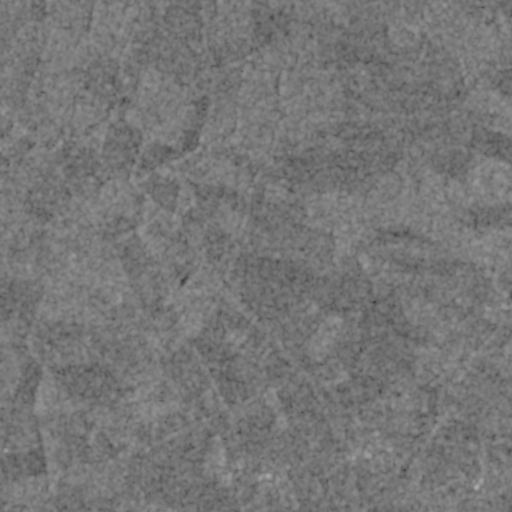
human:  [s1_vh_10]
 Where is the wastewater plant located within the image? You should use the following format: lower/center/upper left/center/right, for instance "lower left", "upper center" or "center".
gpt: The wastewater plant is located in the upper right of the image.
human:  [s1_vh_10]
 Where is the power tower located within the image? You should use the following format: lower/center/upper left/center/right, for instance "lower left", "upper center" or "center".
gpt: There is no power tower in the image.

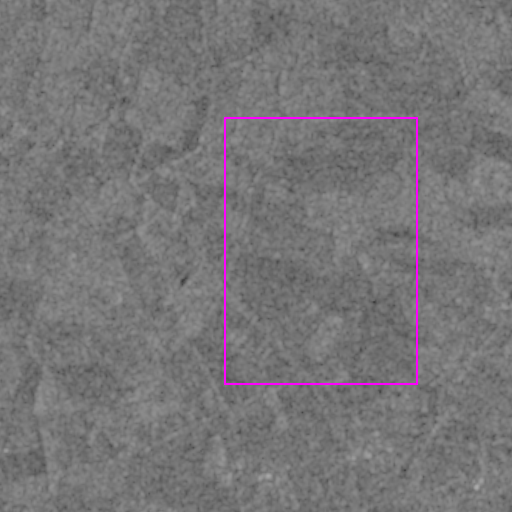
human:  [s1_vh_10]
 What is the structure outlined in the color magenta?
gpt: The structure outlined in magenta is a crop field.
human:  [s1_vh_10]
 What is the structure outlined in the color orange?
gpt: There is no orange outline.